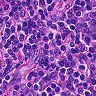
Metastatic tissue present: no